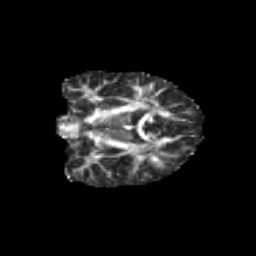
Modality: FA
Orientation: coronal
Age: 10
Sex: female
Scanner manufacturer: siemens
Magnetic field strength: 3 T
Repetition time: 3.8 s
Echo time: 0.07 s